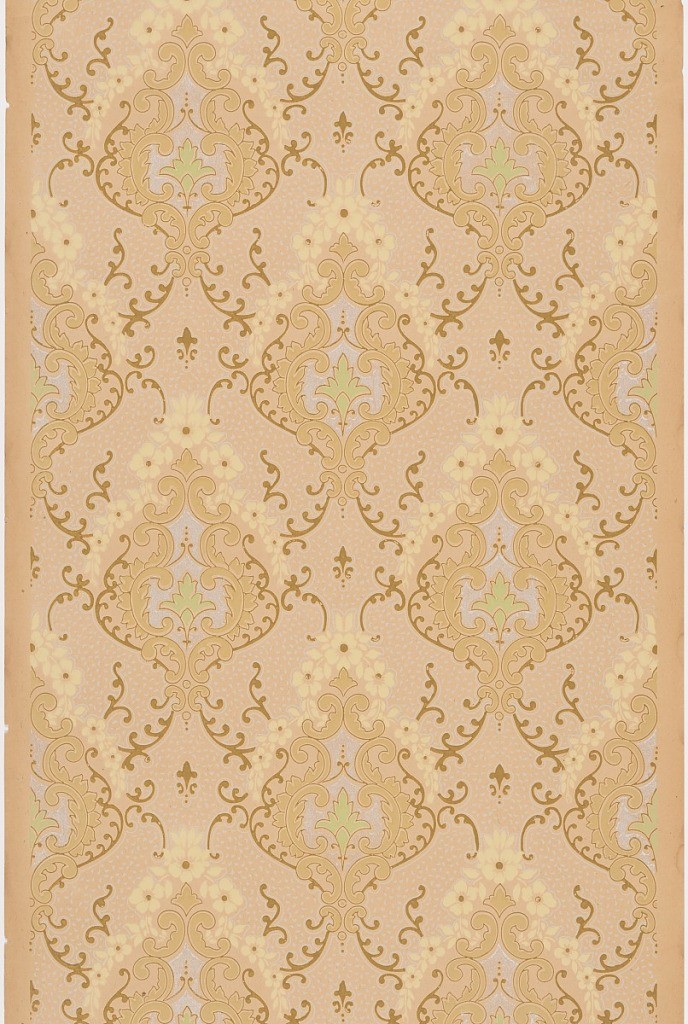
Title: Sidewall
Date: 1905–1915
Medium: Machine-printed paper, ungrounded, liquid mica
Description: Foliate, spade-shaped medallions repeat in alternating horizontal and vertical rows, linked by symmetrical tendrils of vine-like scroll work. A pattern of small blue dots fills the areas between the spade medallions, and the points of the spades are bordered by floral garlands. Pattern is printed in khaki, cream, light green and light blue on ungrounded paper.